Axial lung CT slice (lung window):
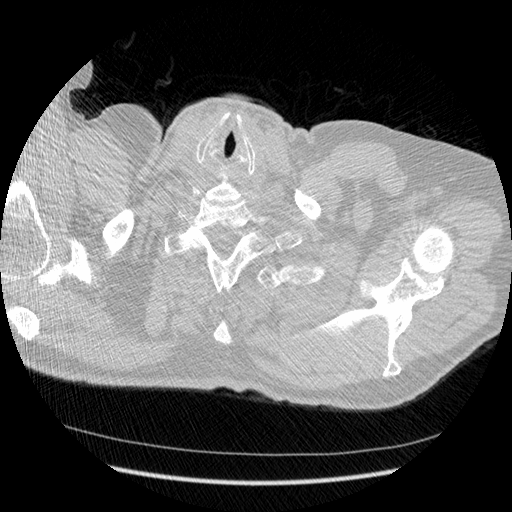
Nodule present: no